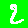
Digit: 2